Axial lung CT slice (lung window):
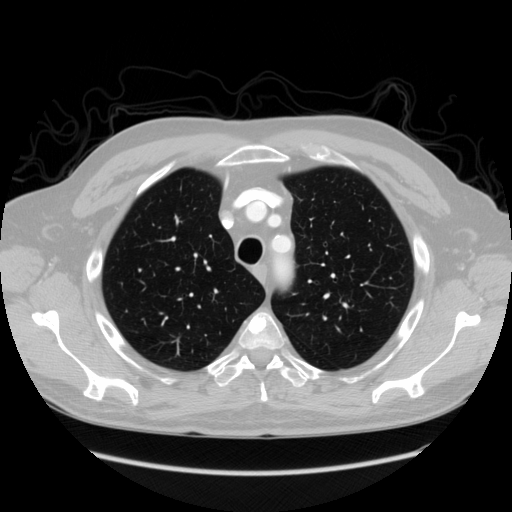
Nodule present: no